Question: What is the reading of this measurement?
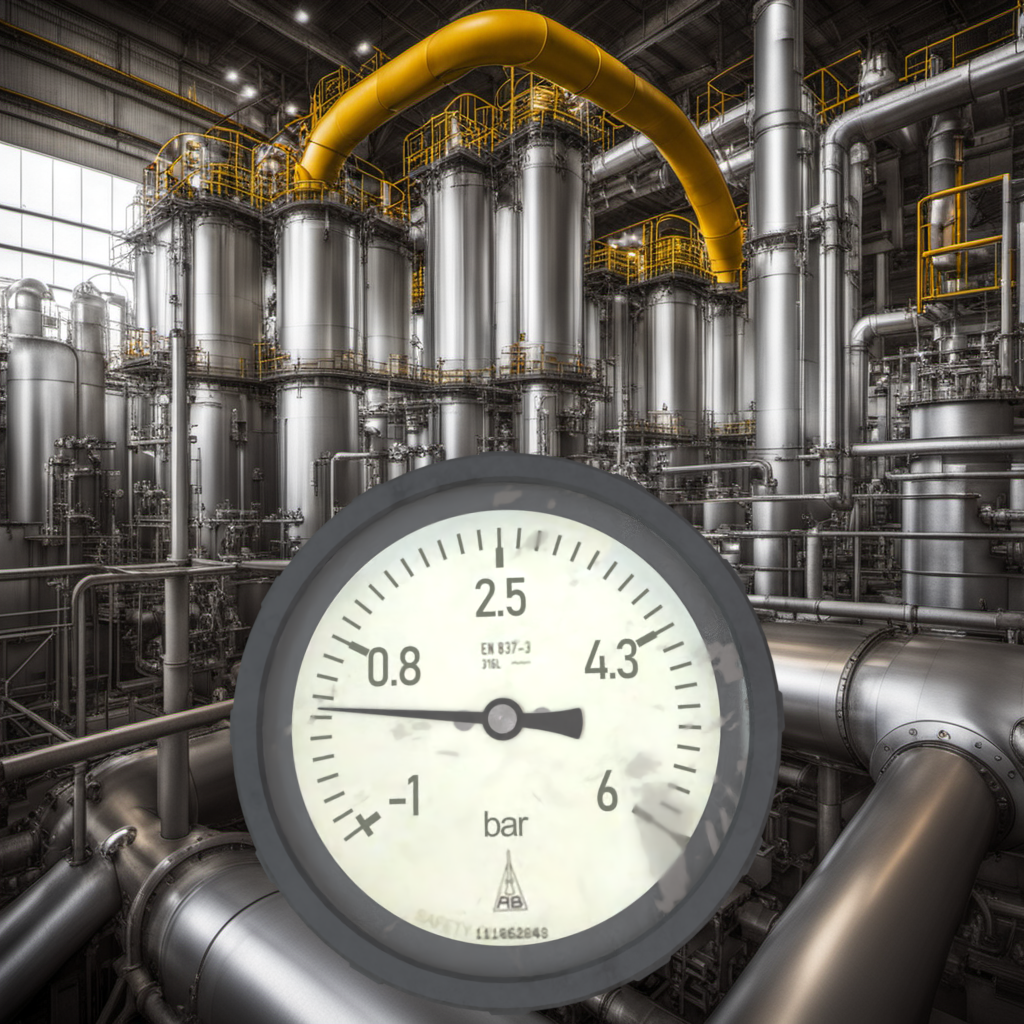
Answer: The result is 0.13
Question: What is the reading range of the measurement in the image?
Answer: The range is from -1 to 6
Question: What is the minimum and maximum reading range of this measurement?
Answer: The minimum value is -1 and the maximum value is 6